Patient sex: M
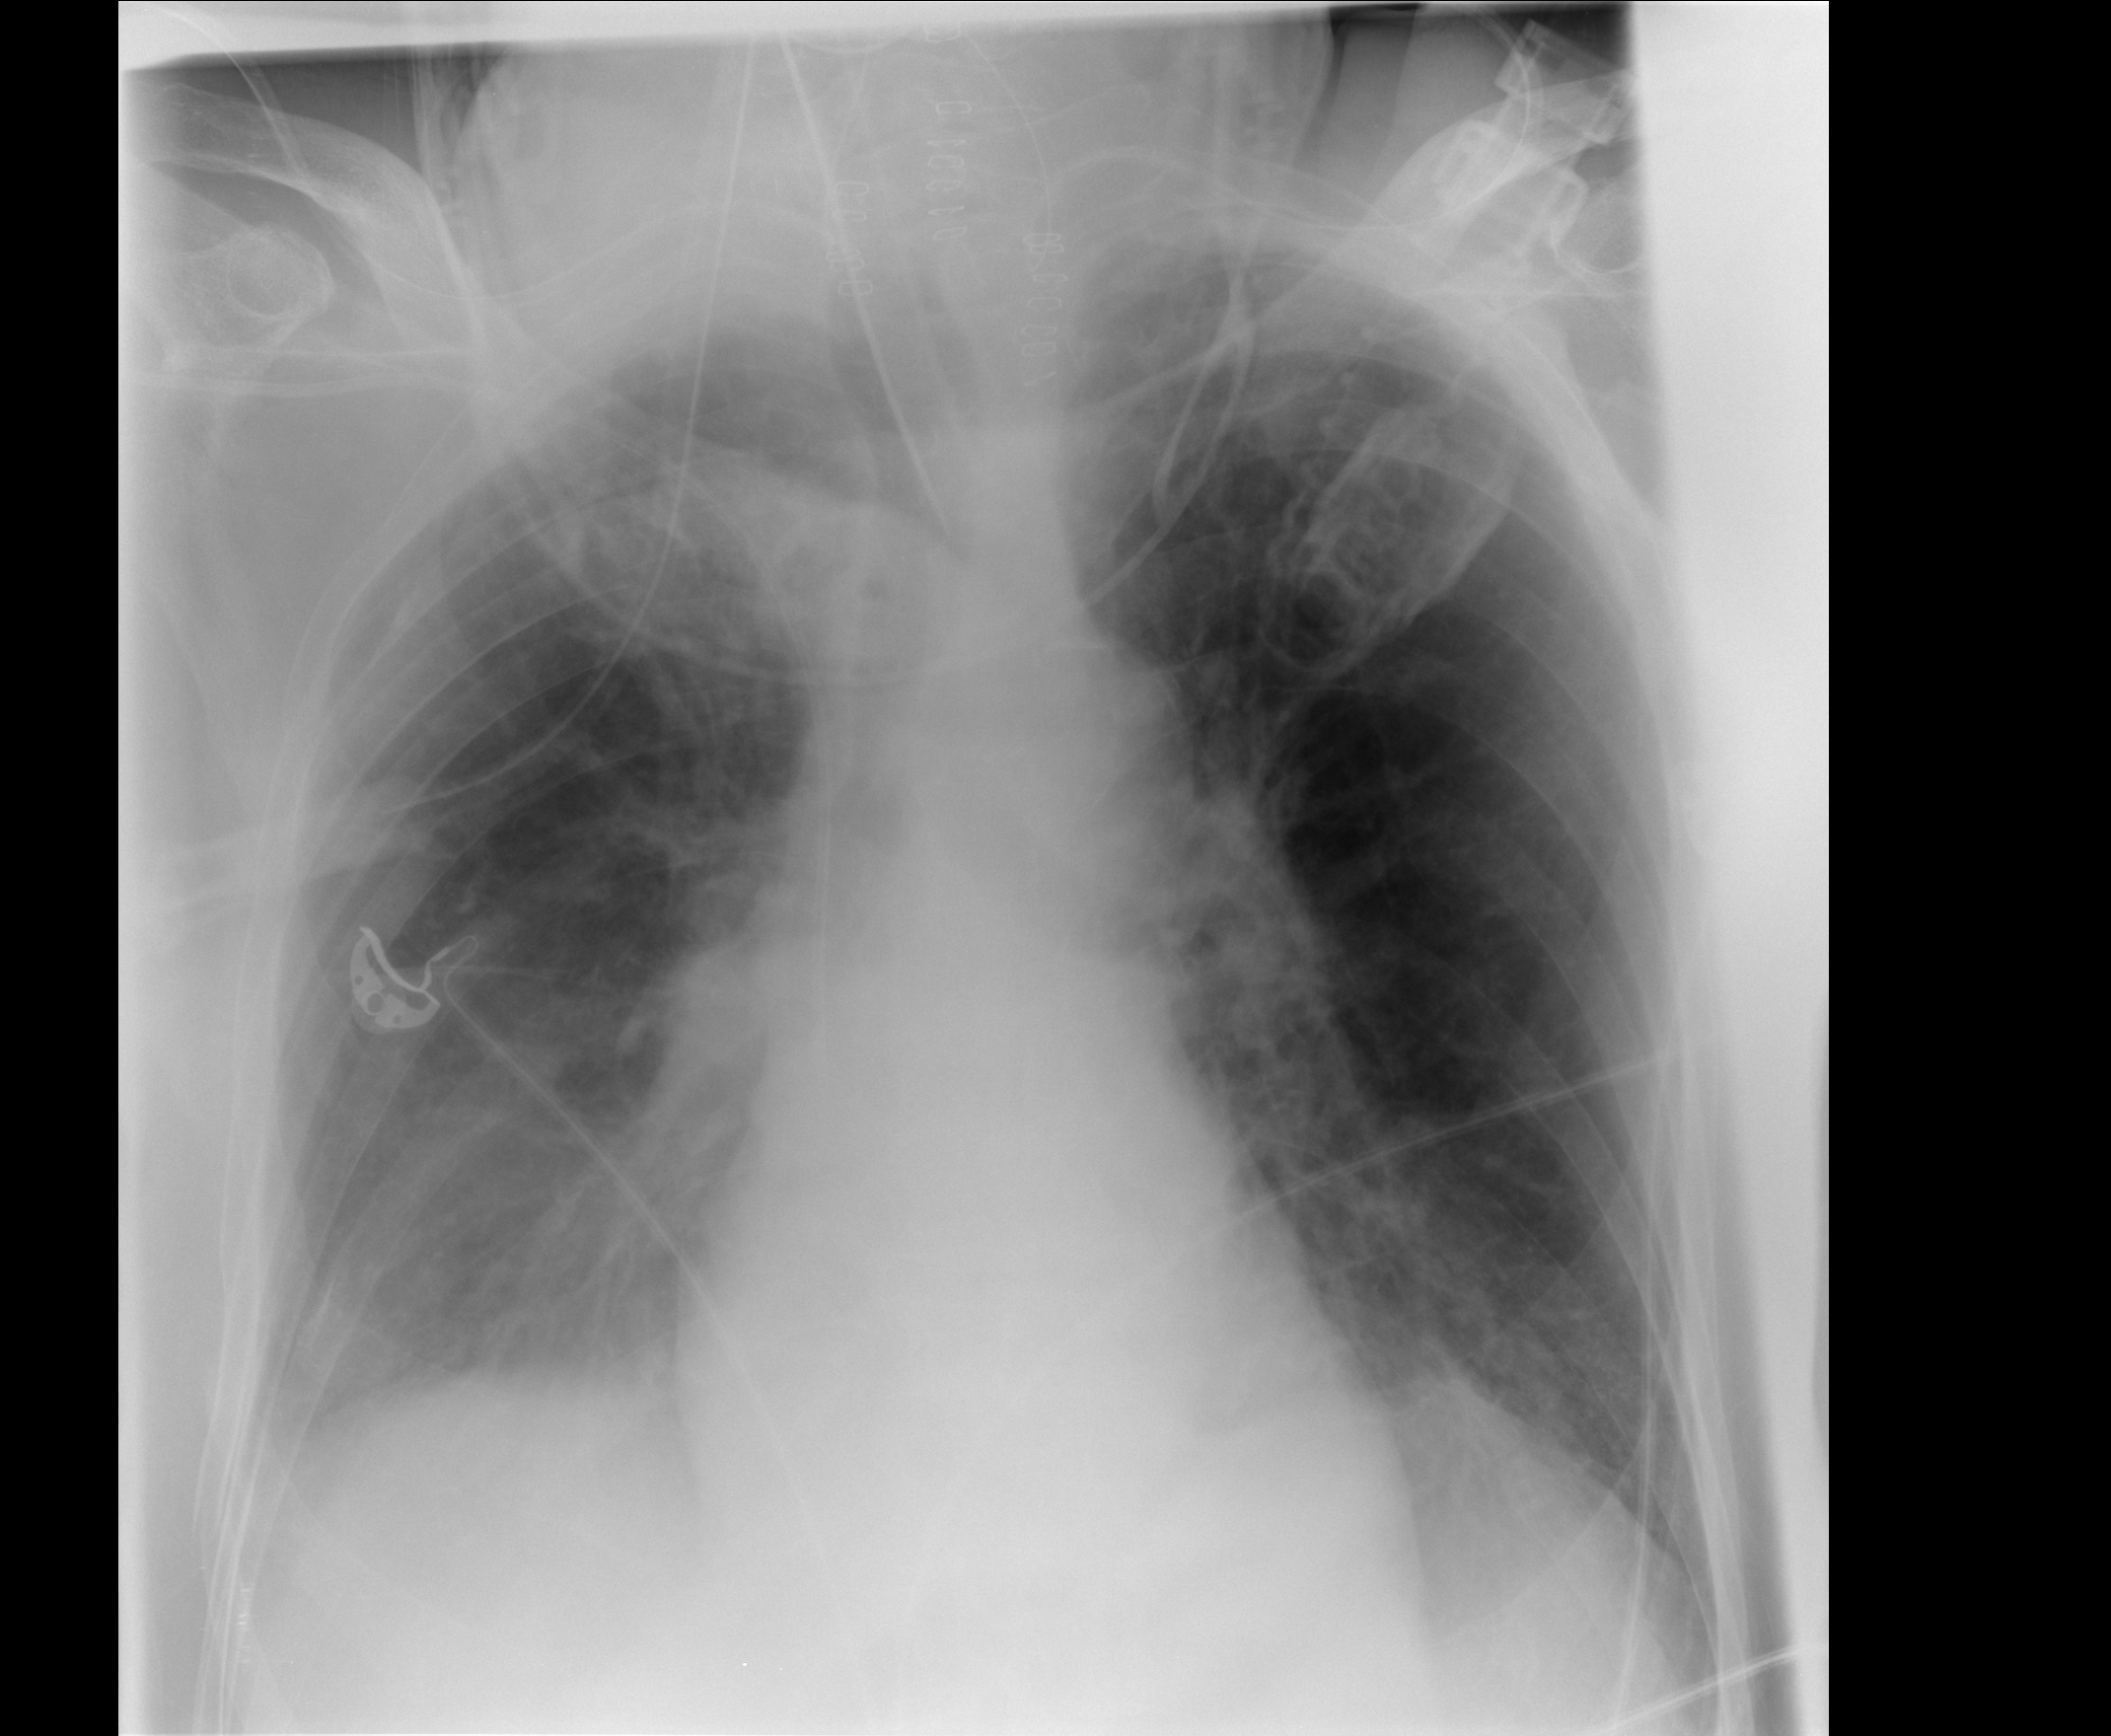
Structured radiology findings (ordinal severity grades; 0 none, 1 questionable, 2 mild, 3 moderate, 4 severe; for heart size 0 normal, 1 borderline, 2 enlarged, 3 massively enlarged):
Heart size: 1
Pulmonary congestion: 3
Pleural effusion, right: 1
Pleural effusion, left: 0
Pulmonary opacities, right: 3
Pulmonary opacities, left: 2
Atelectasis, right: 2
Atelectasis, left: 1